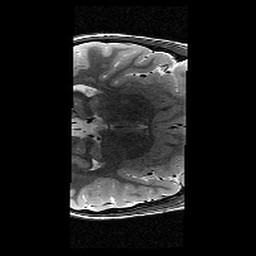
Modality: T2w
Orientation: axial
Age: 9
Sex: male
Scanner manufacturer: siemens
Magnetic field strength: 3 T
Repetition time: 9.23 s
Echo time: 0.067 s